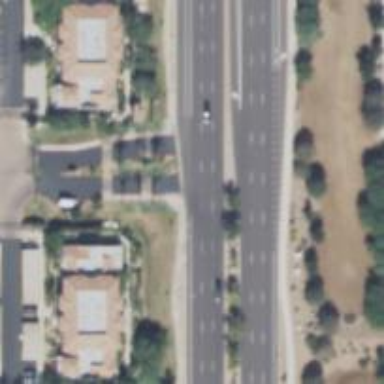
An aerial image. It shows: Secondary road with asphalt surface.